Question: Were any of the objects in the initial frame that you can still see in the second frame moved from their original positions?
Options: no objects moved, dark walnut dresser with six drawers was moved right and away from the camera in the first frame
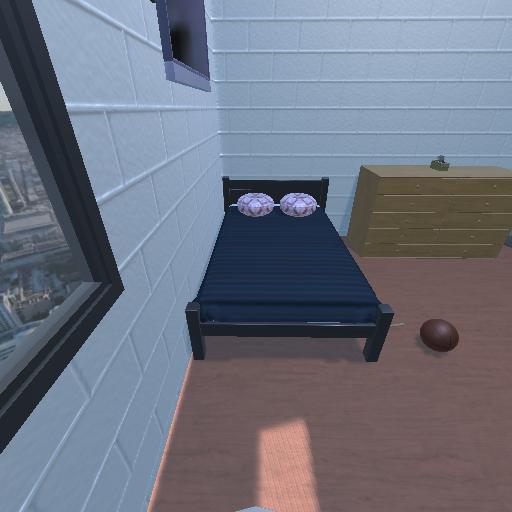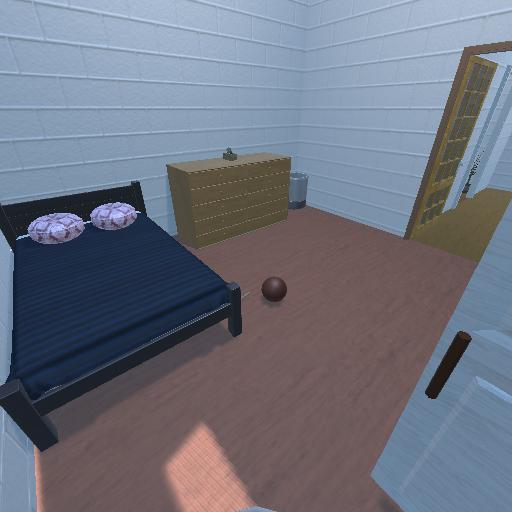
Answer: no objects moved